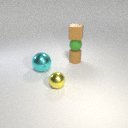
small green rubber sphere above small brown rubber cylinder